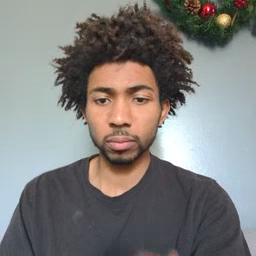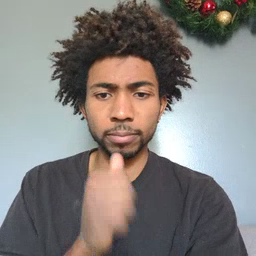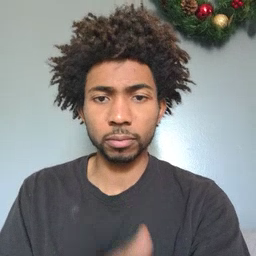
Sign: not